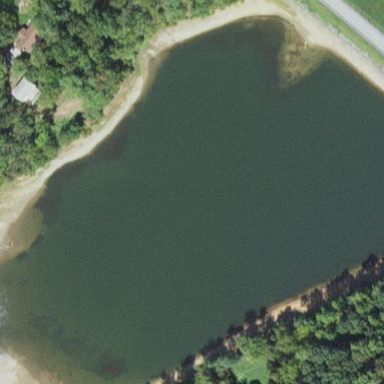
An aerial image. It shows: Reservoir of water.